Question: Details:
- -
If I want to navigate to the of a method I can choose one of the following approaches:
- - -
If I want to navigate to the of a method I can choose one of the following approaches:
- - -
In , if I press and the mouse is over a method, a popup appears and I can choose what to do (go to Implementation/Declaration). If I press "left click" ( is still pressed ) the first option will be chosen.

How can I achieve the same / a similar behavior in IntelliJ IDEA ?
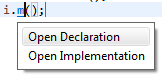
Answer: There is not a built-in option for this. You would need to configure a custom quick list to do such.
1. Open the Settings dialog and go to "Quick Lists" (It's under "Appearance & Behavior" in IDEA 14)
2. Click the add button to the right of the middle pane
3. Give your list a name
4. Click the add button to the right of the far right pane (where is reads "no actions")
5. Add the Go to Declaration action (Main Menu > Navigate > Go to Declaration)
6. Add the Go to Implementation(s) action (Main Menu > Navigate > Go to Implementation(s))
7. Click Apply
8. Go to Keymap in the settings
9. Under the "Quick List" node, find the Quick List you just created and map a short-cut (keyboard or mouse) to it. You can, of course, remap one of the shortcuts used by the Go to Declaration or the Go to Implementation(s) action
10. Click OK to close out of the settings and give it a try.
Note that in the quick list that opens, you will have numbers next to each action for quick selection.
Adding a screenshot of final quick list for additional clarity